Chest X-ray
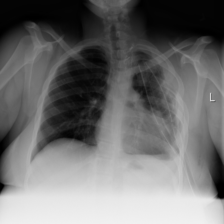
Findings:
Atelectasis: negative
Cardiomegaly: negative
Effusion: negative
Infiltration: negative
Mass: negative
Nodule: negative
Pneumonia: negative
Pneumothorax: negative
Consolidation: negative
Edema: negative
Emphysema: negative
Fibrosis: negative
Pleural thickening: positive
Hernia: negative